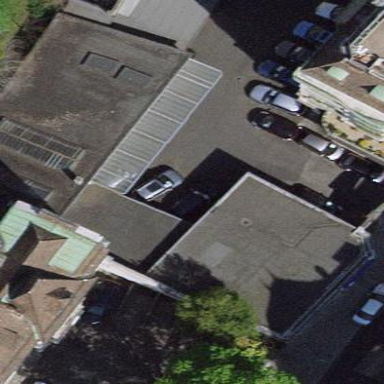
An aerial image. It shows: View of roof of building.